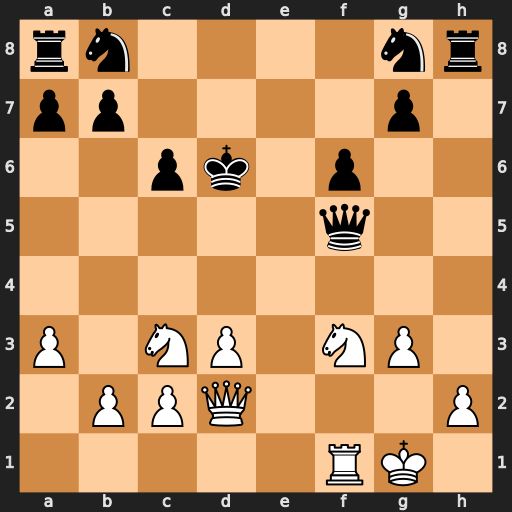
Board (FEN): rn4nr/pp4p1/2pk1p2/5q2/8/P1NP1NP1/1PPQ3P/5RK1
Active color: w
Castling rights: -
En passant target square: -
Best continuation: Ng5 Qd7 Qf4+ Ke7 Re1+ Kd8 Ne6+